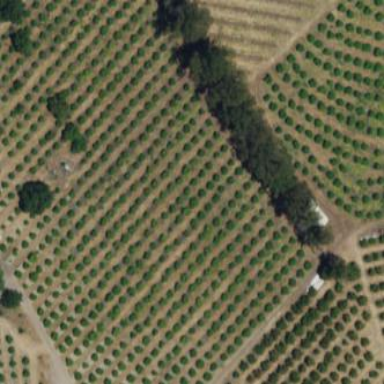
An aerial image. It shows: Orchard.